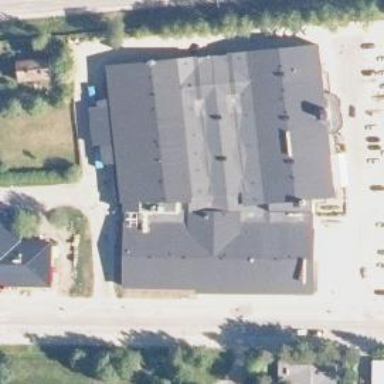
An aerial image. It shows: Variety store located inside building.